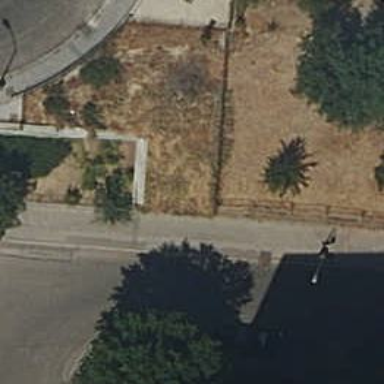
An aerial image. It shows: Retaining wall.